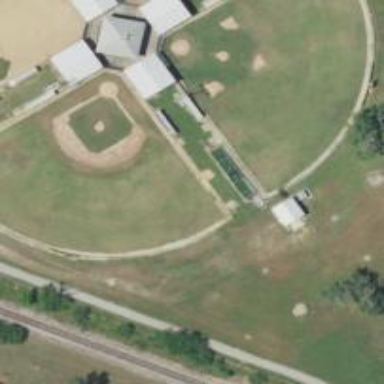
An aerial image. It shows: Baseball pitch for leisure land.